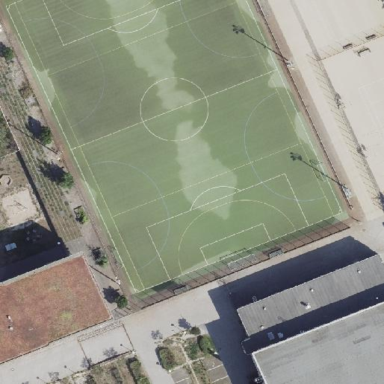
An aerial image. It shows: Soccer pitch with artificial turf for leisure sports activities.